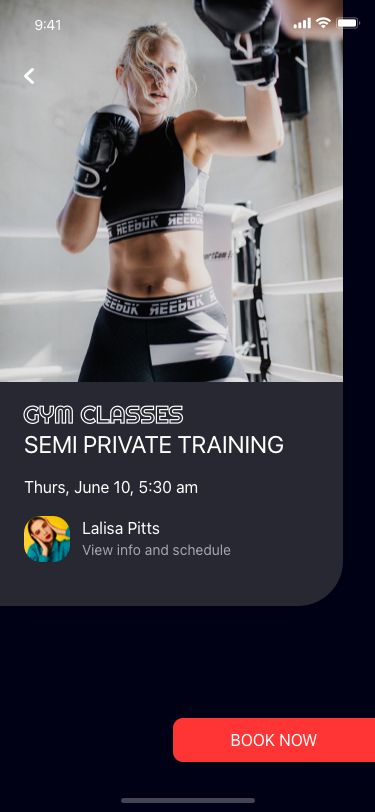
Text in this UI design:
SEMI PRIVATE TRAINING
Lalisa Pitts
View info and schedule
Thurs, June 10, 5:30 am
BOOK NOW